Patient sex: M
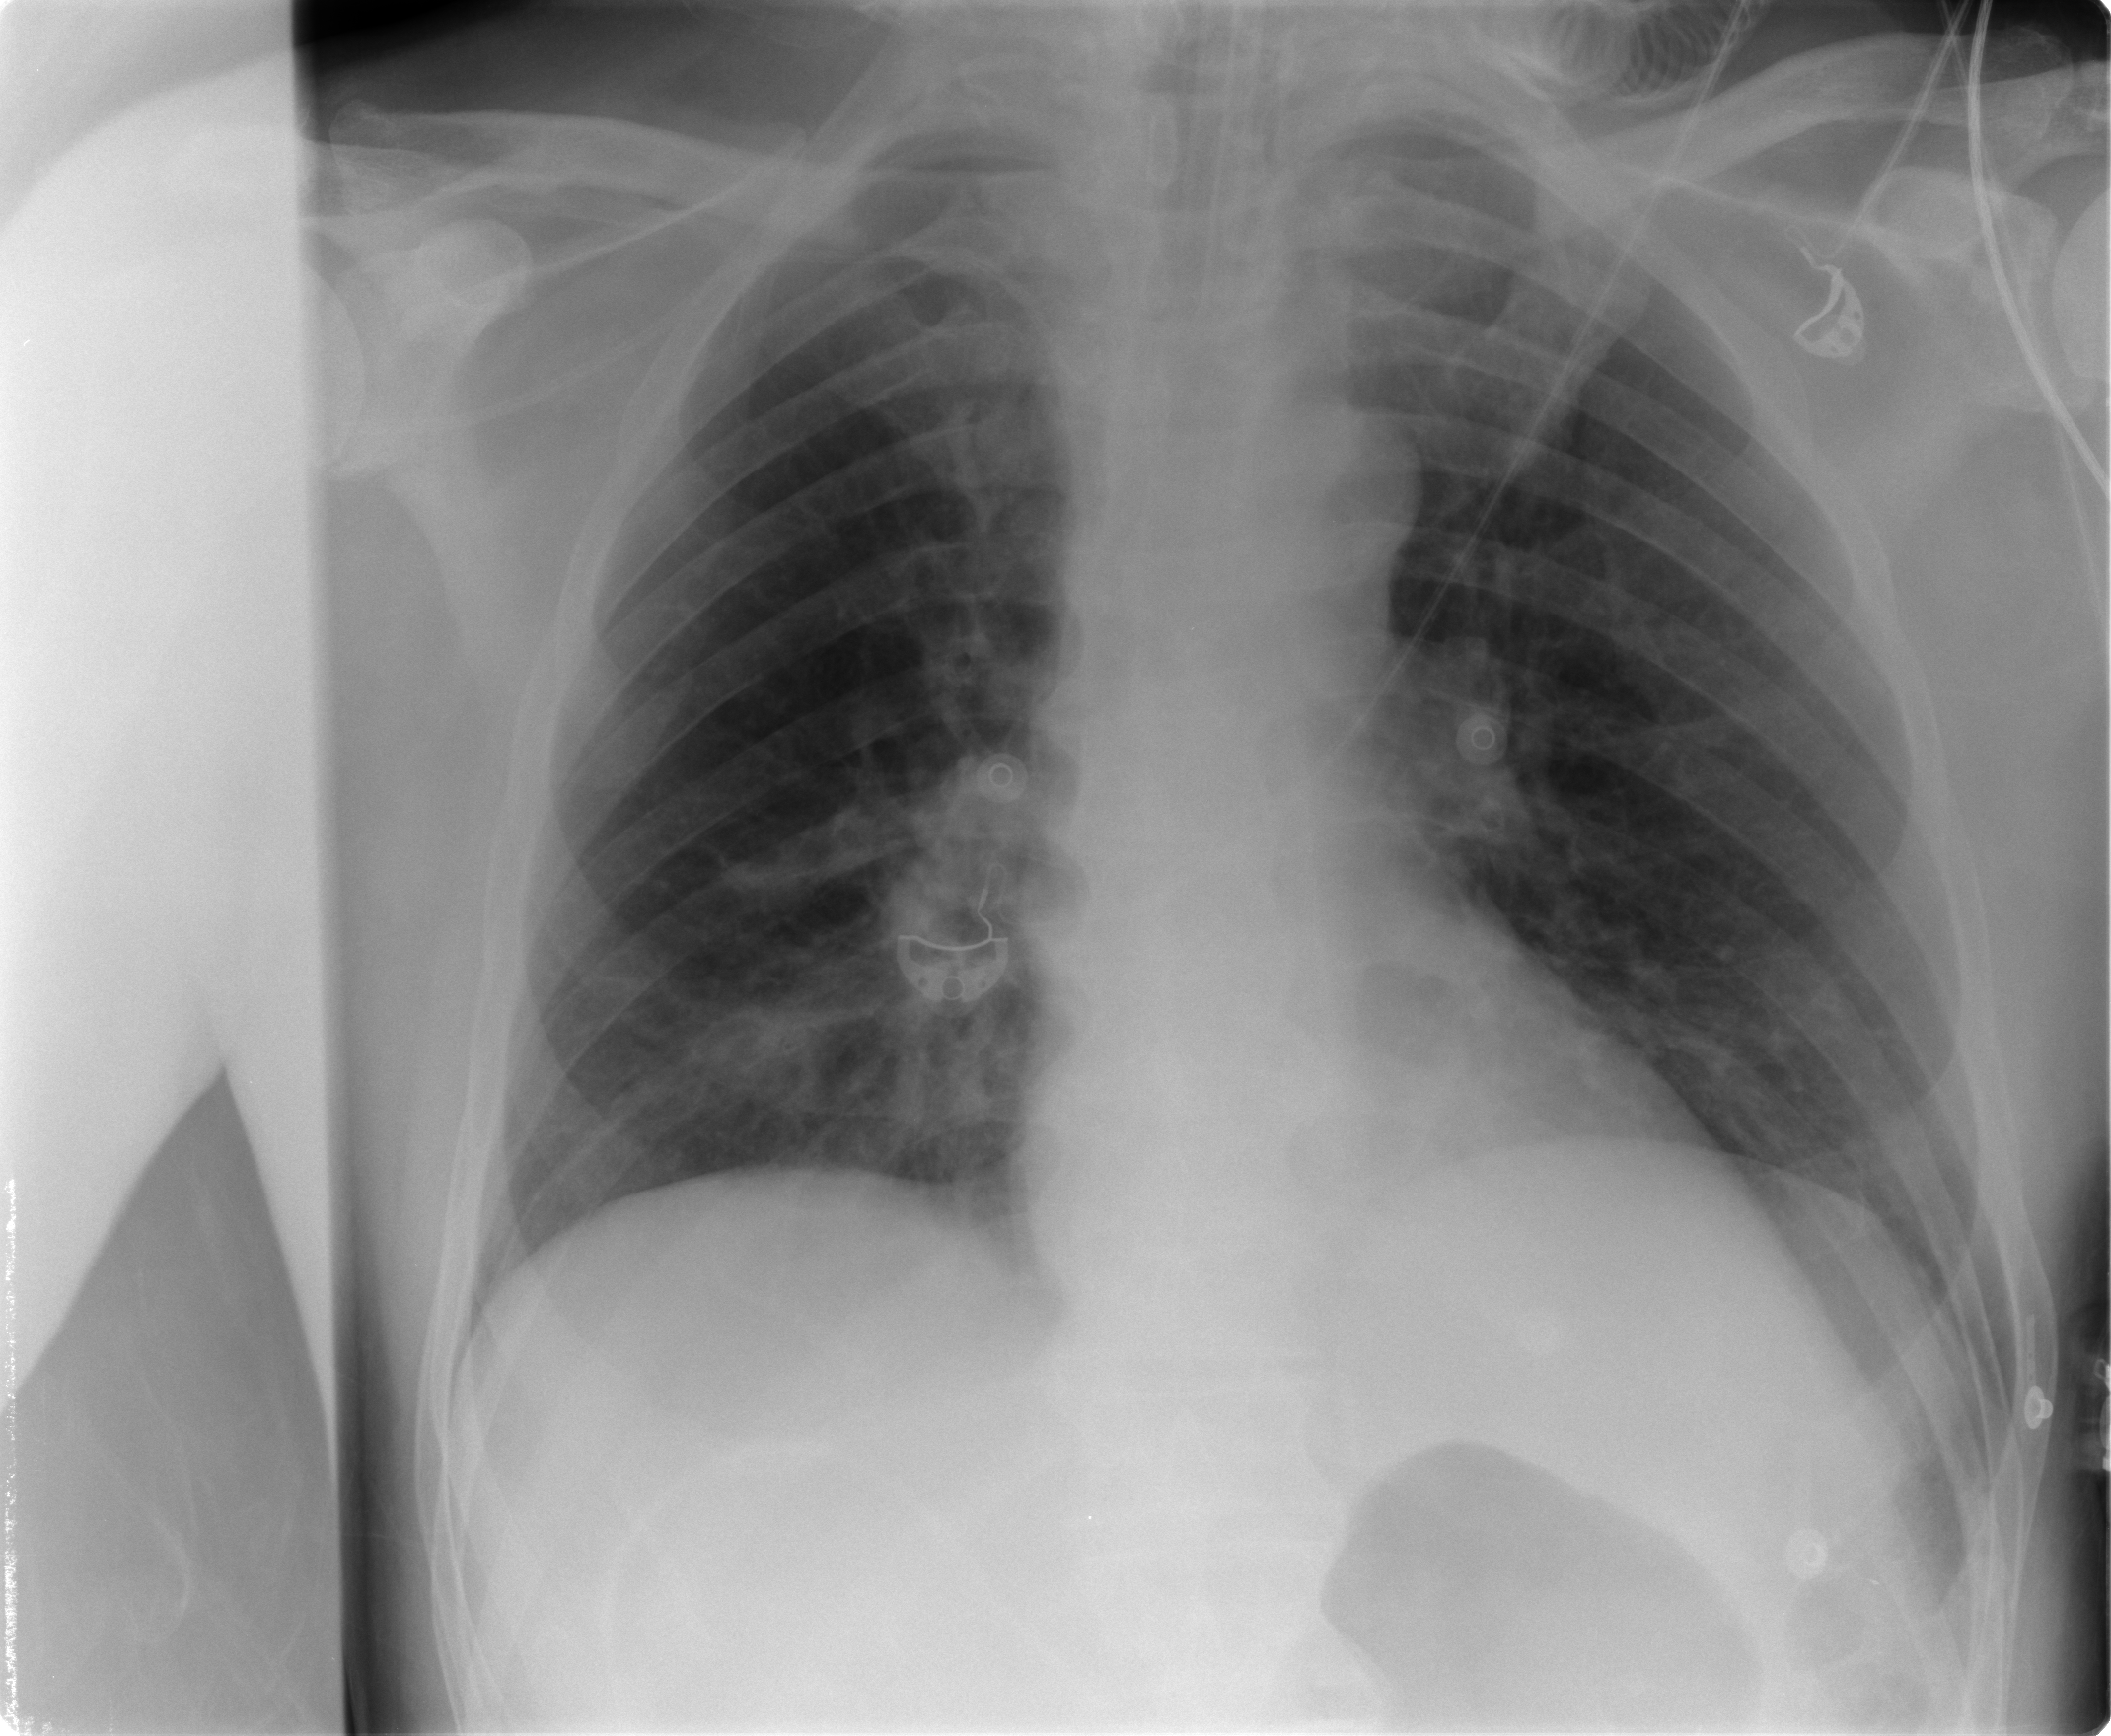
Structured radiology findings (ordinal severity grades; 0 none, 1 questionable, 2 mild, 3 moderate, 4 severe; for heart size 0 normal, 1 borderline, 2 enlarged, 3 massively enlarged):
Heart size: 0
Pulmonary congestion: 2
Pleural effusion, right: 0
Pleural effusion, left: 0
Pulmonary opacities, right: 2
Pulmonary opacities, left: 0
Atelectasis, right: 2
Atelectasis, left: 0